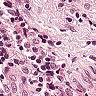
Metastatic tissue present: no